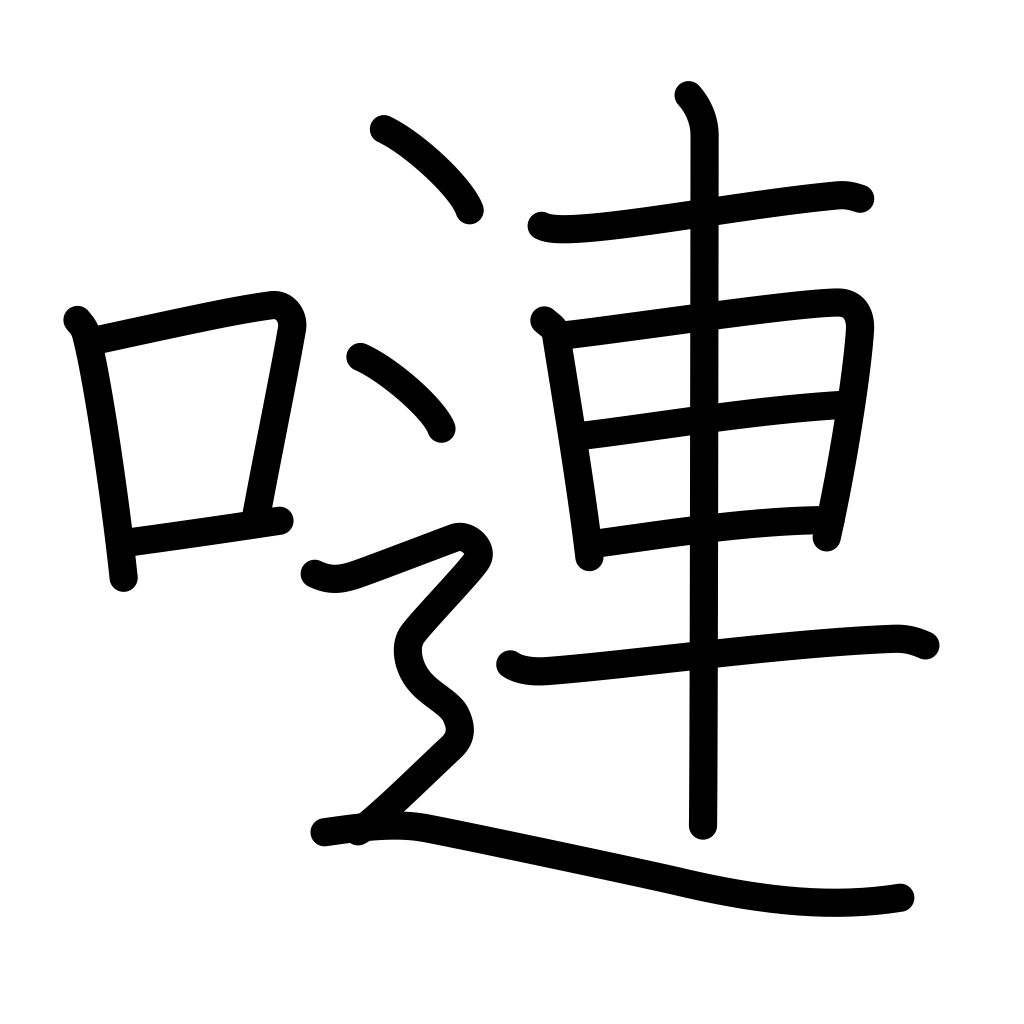
Meaning: voluble, garrulous